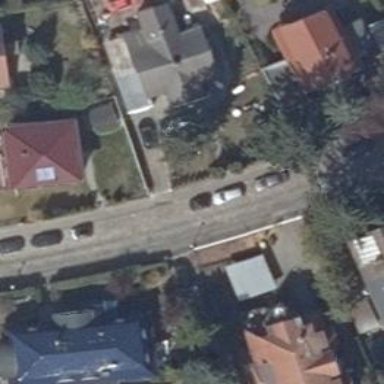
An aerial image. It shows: Residential road with sidewalks on both sides.